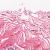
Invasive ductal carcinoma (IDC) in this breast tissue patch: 0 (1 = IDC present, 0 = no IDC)